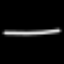
Label: line